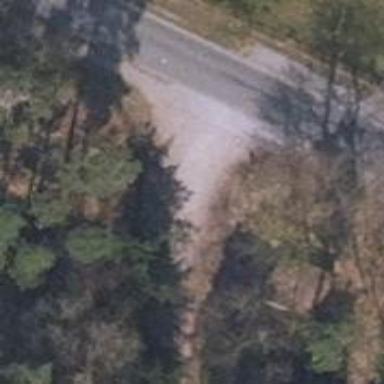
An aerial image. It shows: Compacted residential road with grade2 tracktype.